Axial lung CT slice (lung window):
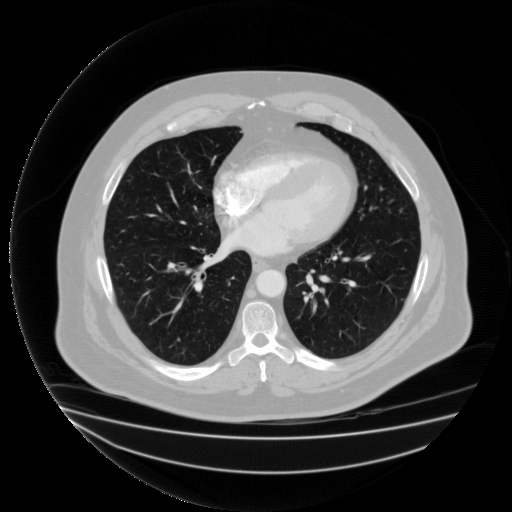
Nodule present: no